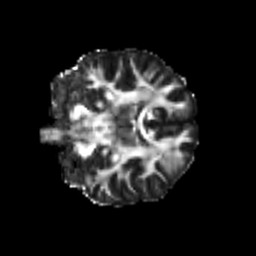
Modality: FA
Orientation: coronal
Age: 37
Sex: male
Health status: healthy
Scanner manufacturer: siemens
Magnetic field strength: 3 T
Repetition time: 3.6 s
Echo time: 0.0964 s